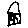
Label: house